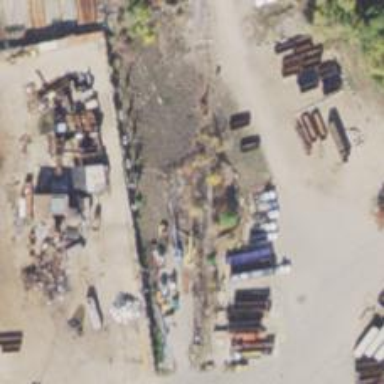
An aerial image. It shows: Railway turntable.